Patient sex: M
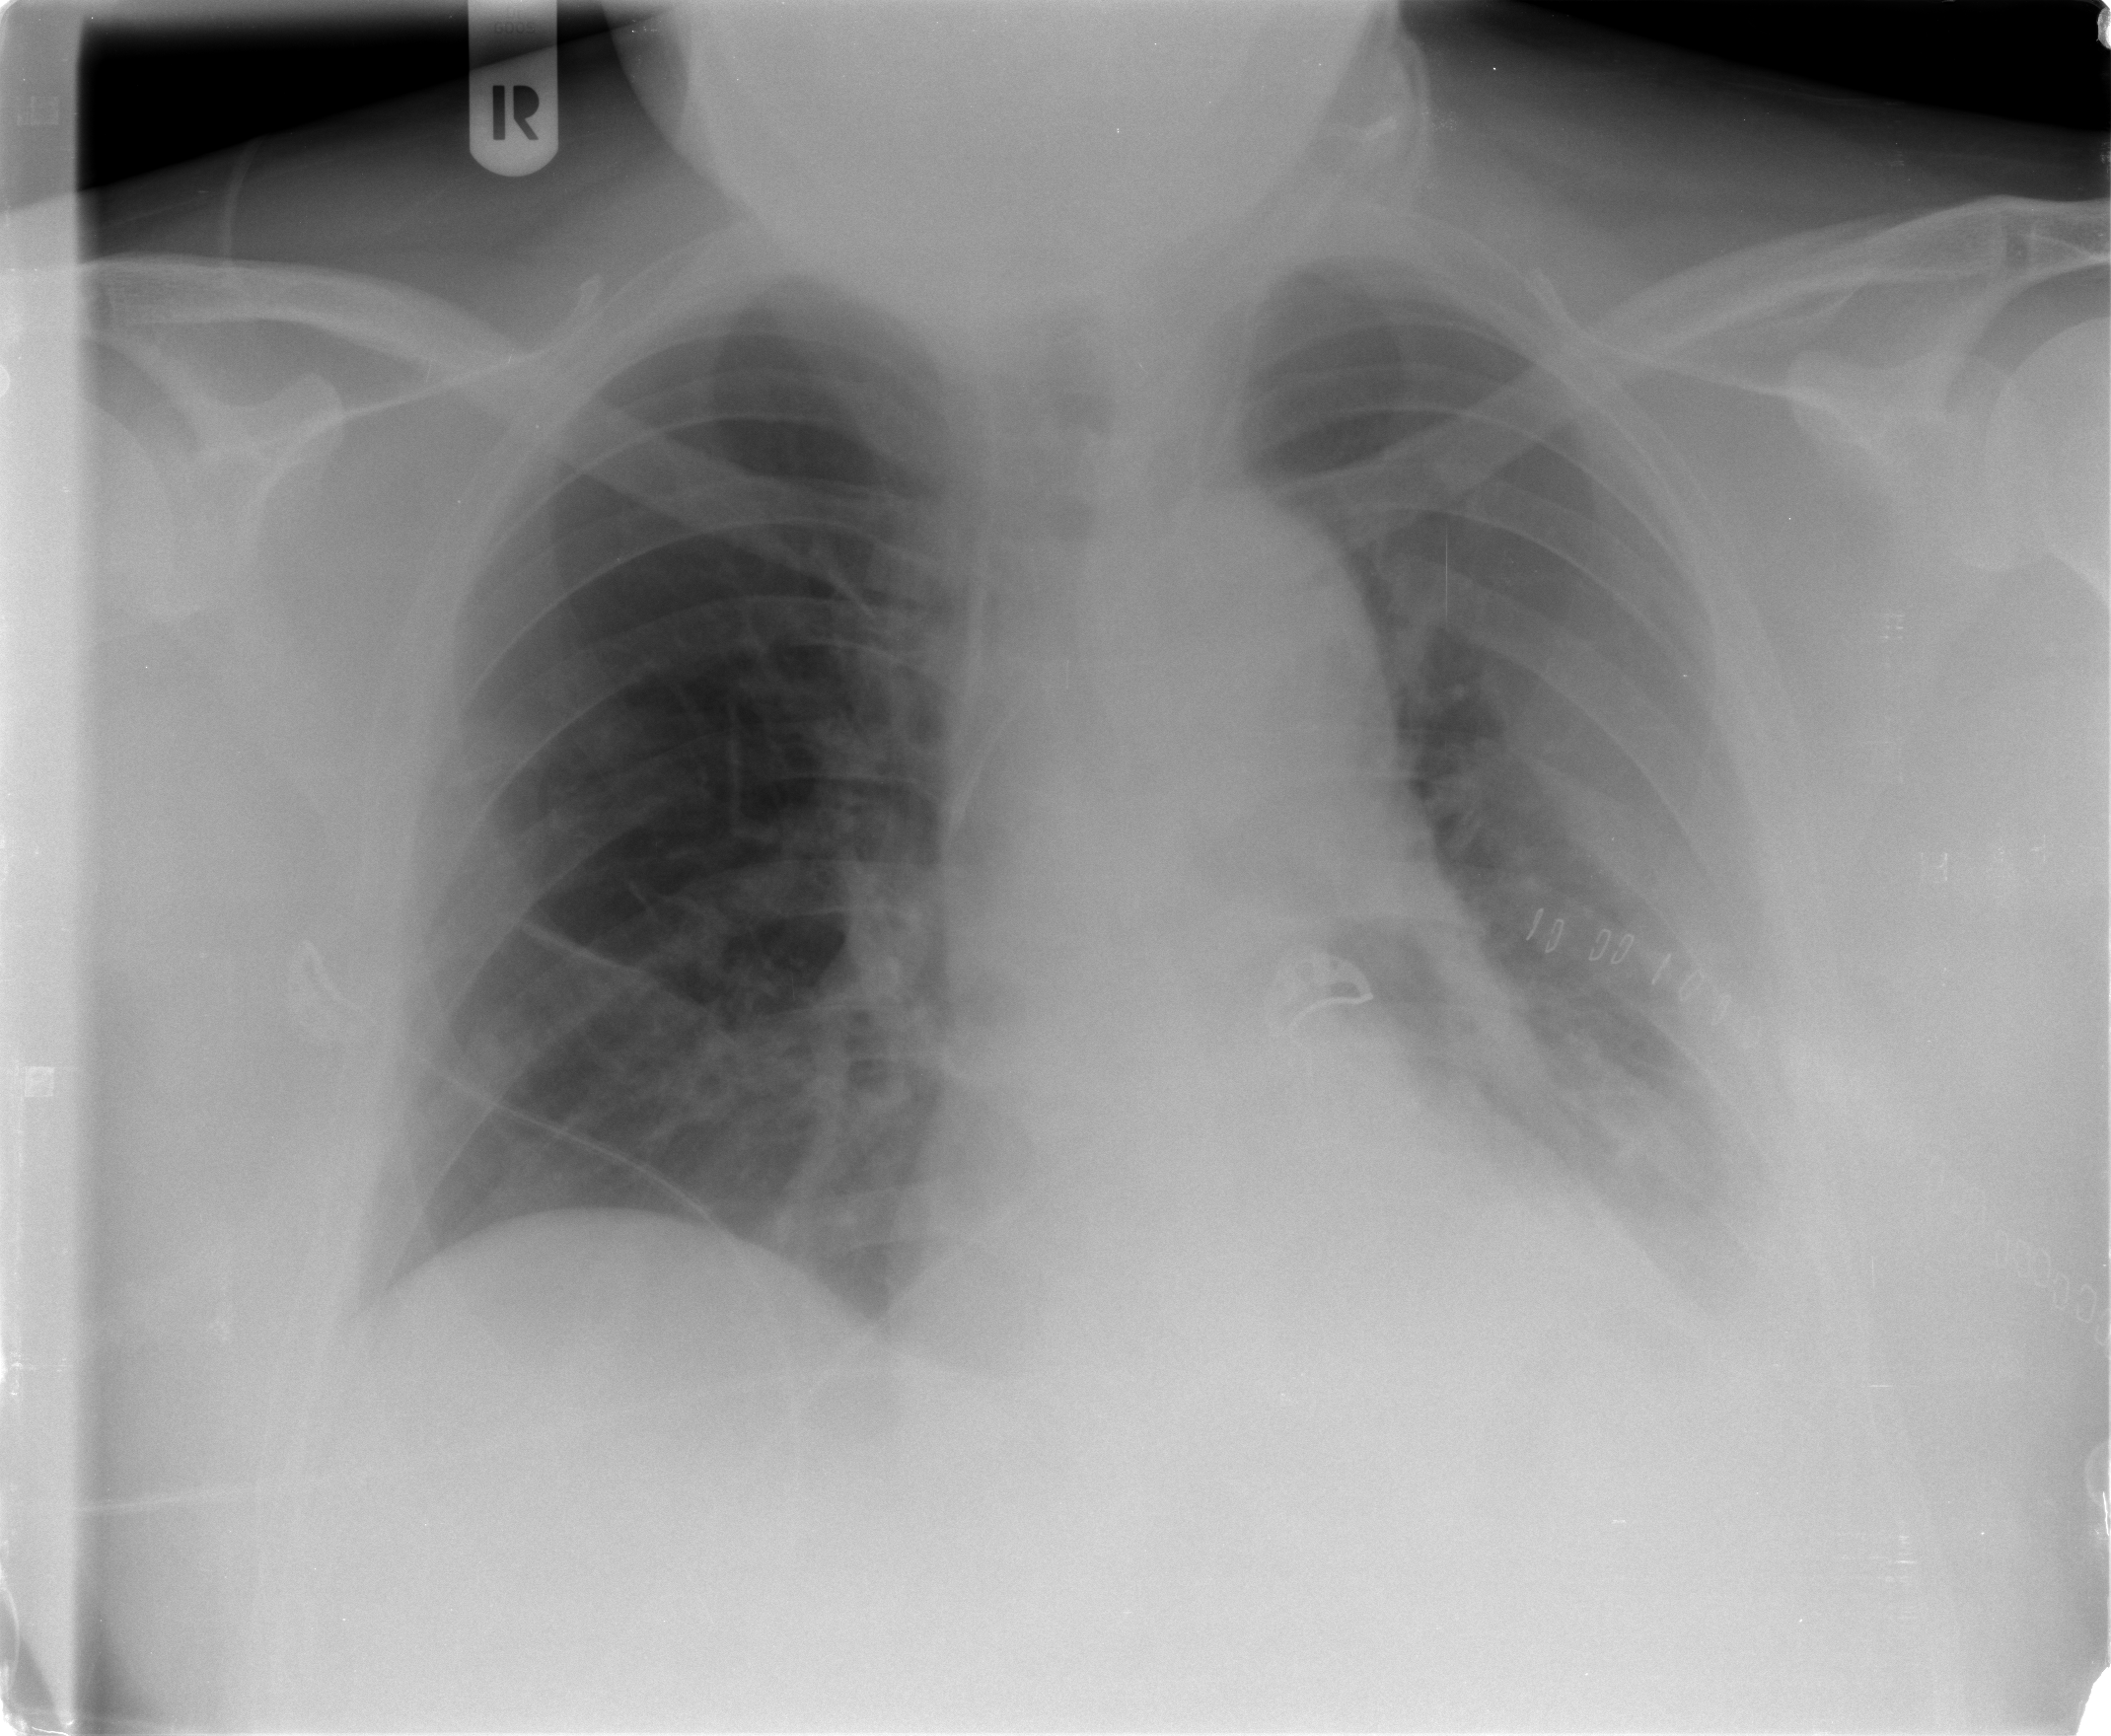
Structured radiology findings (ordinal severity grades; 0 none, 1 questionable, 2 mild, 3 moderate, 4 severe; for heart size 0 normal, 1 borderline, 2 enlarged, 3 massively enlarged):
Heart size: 0
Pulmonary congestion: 0
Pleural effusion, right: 0
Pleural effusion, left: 2
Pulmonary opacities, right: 2
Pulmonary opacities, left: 2
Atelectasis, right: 2
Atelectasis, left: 2